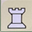
Piece: wR